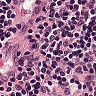
Metastatic tissue present: no